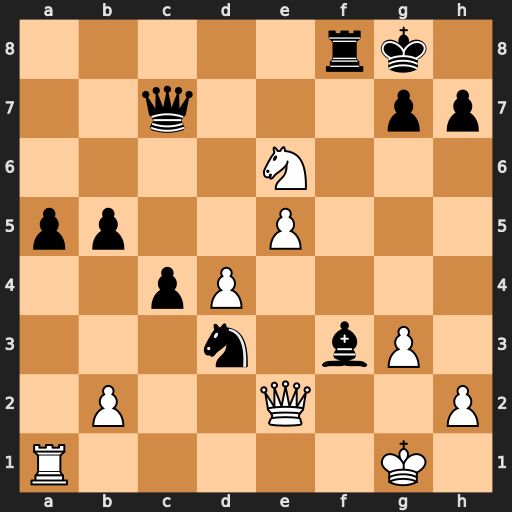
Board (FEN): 5rk1/2q3pp/4N3/pp2P3/2pP4/3n1bP1/1P2Q2P/R5K1
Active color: w
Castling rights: -
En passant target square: -
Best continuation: Qxf3 Rxf3 Nxc7